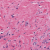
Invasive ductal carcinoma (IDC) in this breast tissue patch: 0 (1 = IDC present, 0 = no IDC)